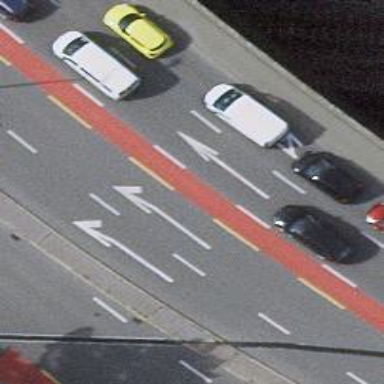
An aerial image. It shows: Primary highway bridge with asphalt surface. There is separate exclusive cycle lane and sidewalk.